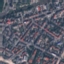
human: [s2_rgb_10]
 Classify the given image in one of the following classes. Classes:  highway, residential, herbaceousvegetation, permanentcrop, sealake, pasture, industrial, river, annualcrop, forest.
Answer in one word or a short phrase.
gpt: Residential